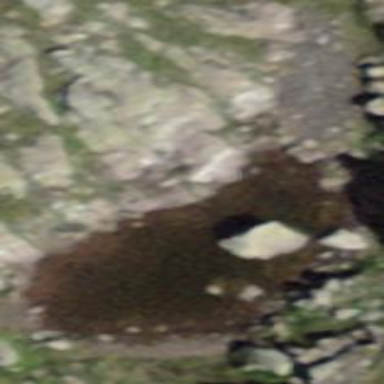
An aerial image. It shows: Pond surrounded by natural water.